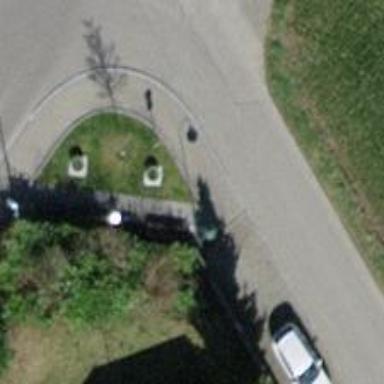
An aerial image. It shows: Bench.